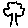
Label: tree